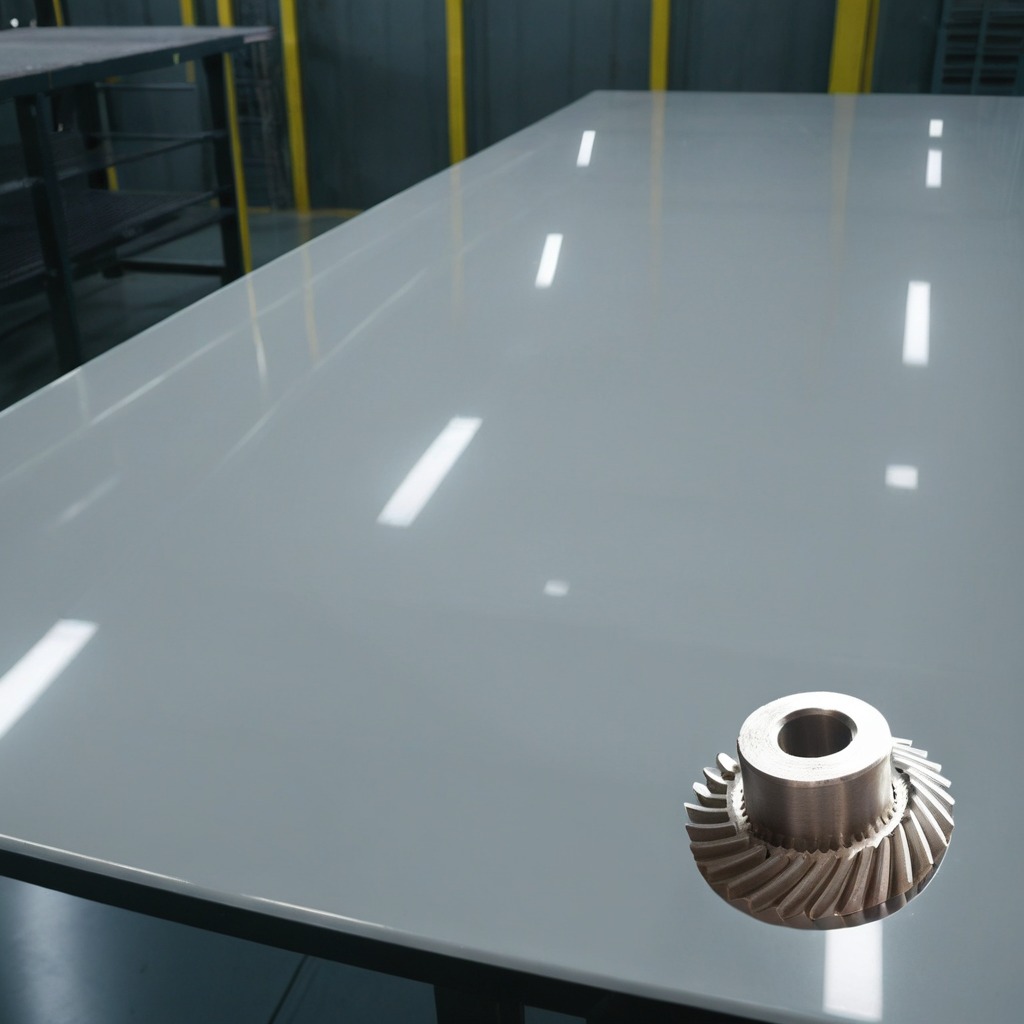
A steel gear with teeth is lying on a high-gloss table in a ship maintenance bay industrial lighting.